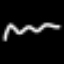
Label: squiggle